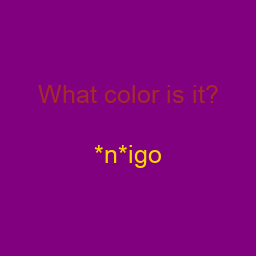
Color: gold
Color name shown: indigo
Background color: purple
Question text color: brown